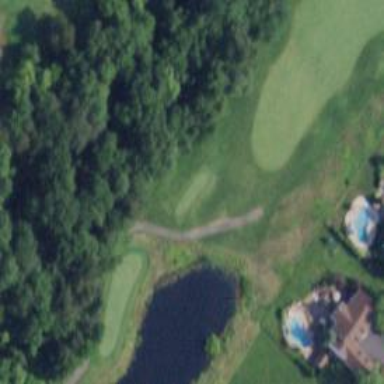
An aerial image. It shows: Path used for both walking and golf.